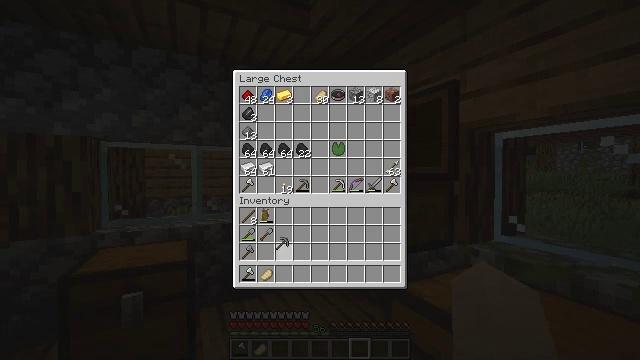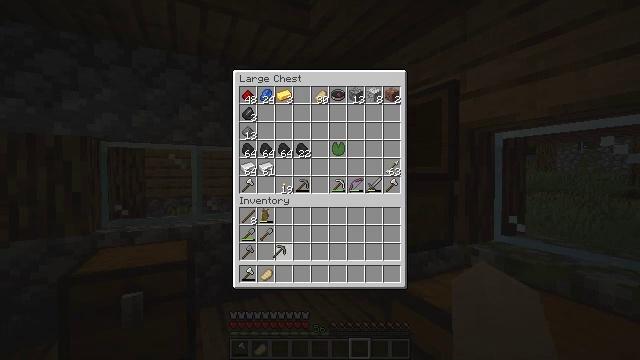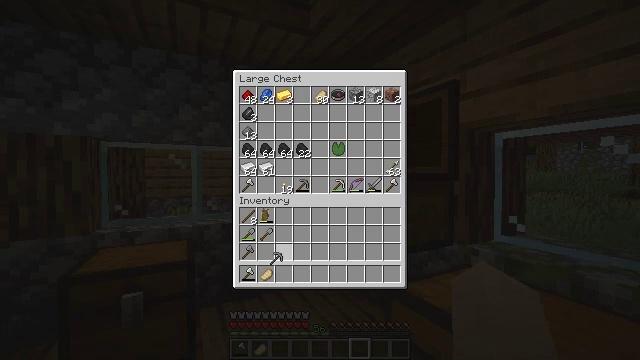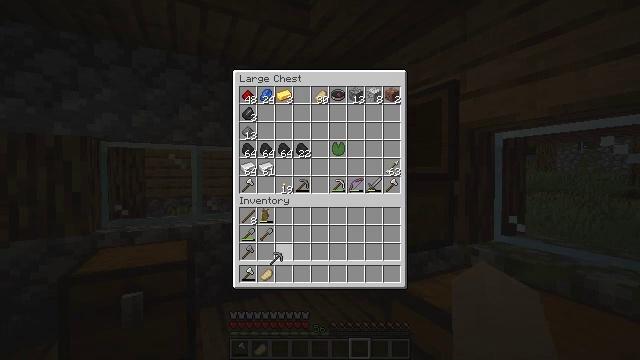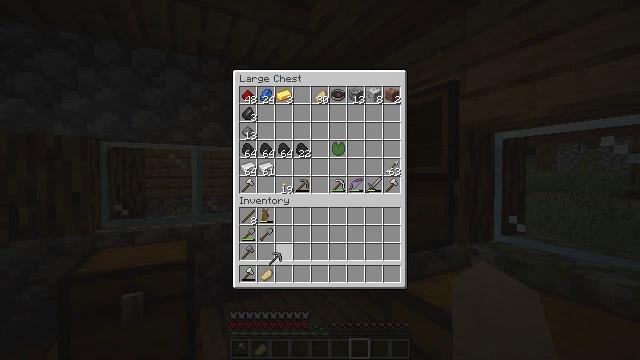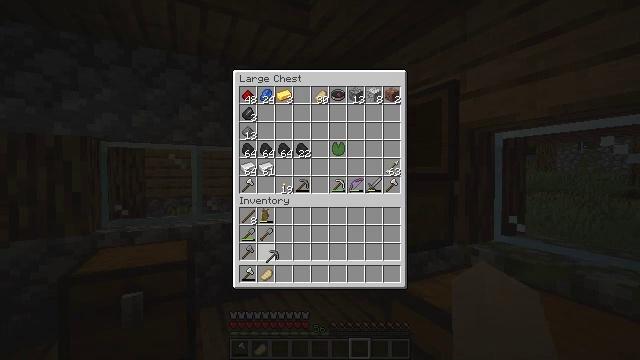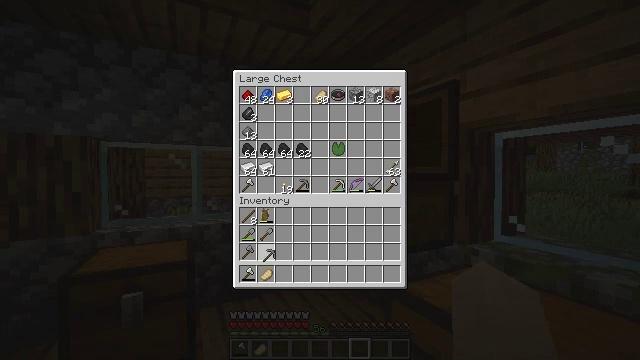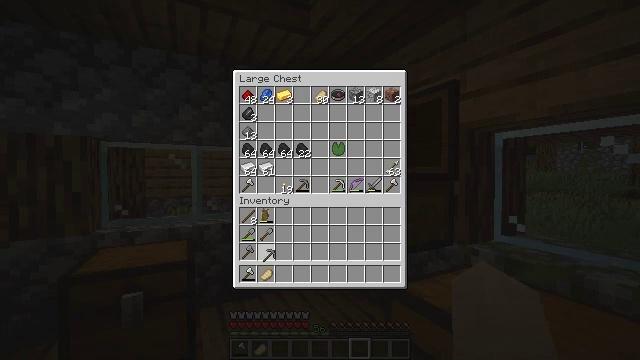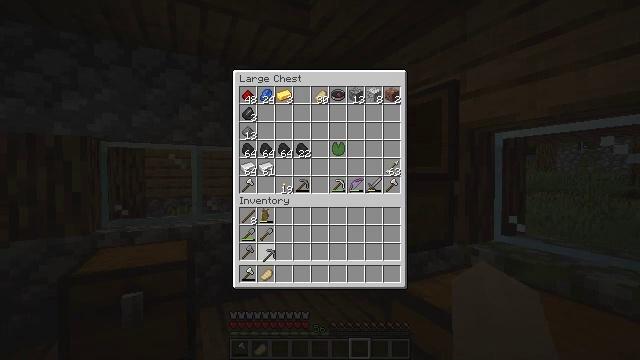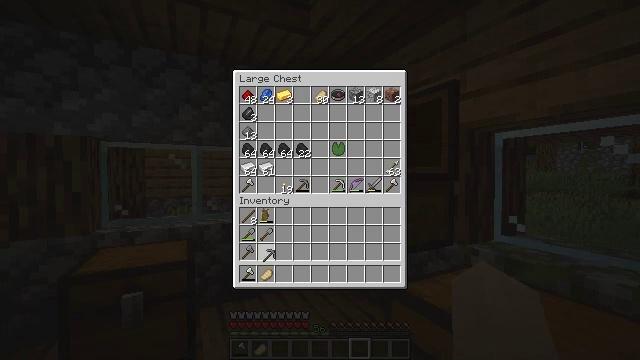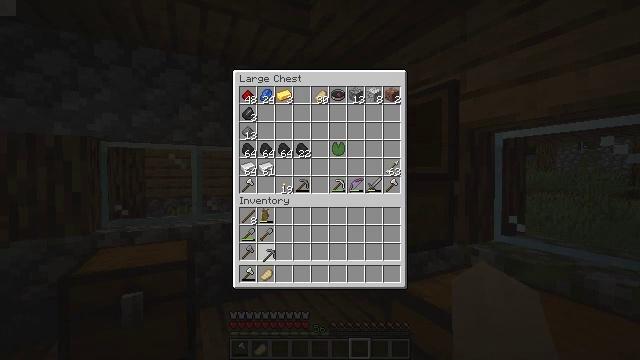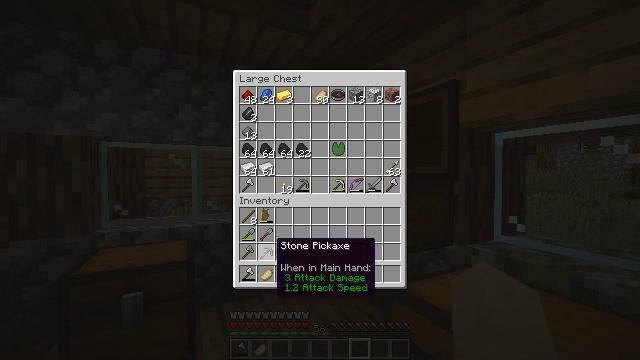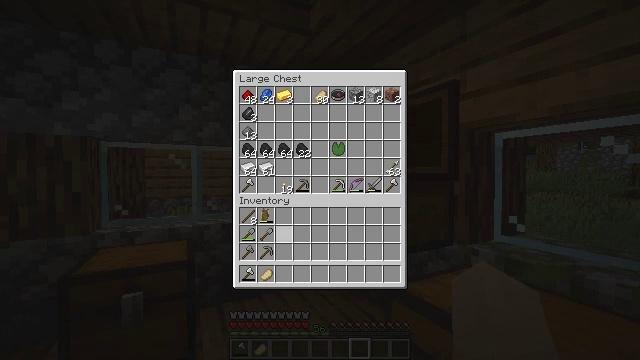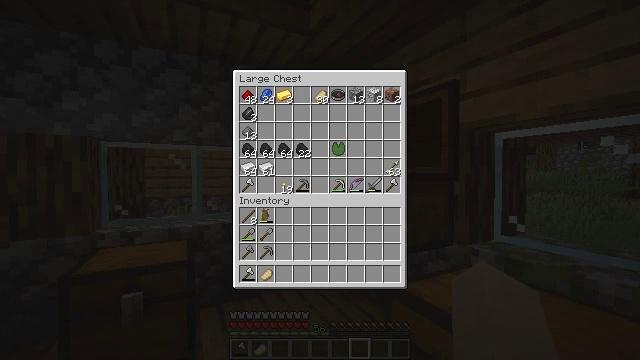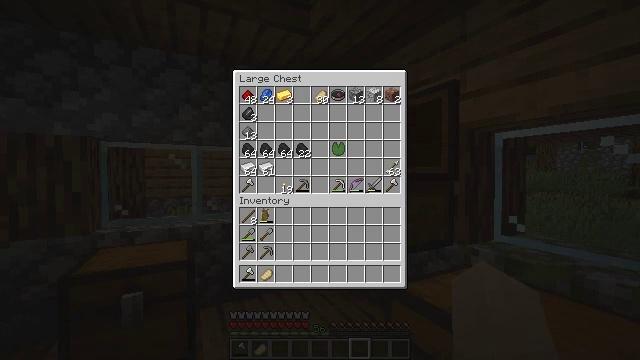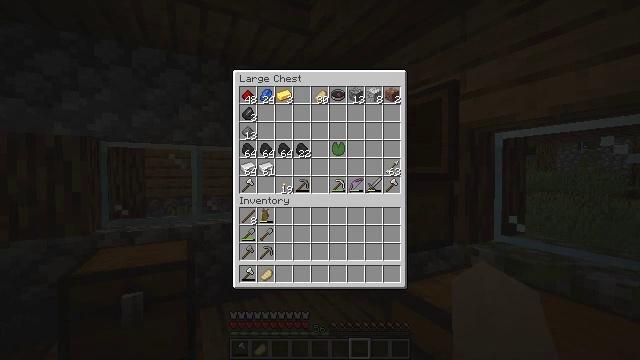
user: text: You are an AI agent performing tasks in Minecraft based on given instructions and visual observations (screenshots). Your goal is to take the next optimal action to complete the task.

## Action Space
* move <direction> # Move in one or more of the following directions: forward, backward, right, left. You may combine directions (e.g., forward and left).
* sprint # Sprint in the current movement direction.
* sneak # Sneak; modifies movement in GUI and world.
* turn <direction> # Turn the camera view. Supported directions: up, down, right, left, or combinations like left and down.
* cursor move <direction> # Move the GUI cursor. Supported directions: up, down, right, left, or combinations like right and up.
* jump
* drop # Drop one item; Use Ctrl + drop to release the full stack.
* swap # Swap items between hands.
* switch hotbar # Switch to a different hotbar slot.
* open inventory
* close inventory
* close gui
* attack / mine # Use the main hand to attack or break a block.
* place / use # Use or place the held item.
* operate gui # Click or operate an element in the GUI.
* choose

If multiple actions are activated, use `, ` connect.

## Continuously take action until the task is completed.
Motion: motion action
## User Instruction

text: Attack the clay block to obtain it.
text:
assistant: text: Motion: cursor move down
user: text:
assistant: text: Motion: no_op
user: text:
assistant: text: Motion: no_op
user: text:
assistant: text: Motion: no_op
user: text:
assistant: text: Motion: no_op
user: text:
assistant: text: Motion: no_op
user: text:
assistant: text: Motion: operate gui
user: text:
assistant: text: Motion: operate gui
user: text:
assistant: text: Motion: operate gui
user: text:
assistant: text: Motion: operate gui
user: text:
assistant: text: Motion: no_op
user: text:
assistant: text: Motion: cursor move right and up
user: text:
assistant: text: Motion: cursor move right and up
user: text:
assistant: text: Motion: cursor move up
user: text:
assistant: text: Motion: no_op
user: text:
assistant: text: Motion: no_op
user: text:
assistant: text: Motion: no_op
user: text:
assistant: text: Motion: no_op
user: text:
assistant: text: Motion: no_op
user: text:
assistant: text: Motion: no_op
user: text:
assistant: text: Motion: no_op
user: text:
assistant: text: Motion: operate gui
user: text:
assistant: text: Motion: operate gui
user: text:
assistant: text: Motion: operate gui
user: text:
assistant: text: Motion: cursor move down
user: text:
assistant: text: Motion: cursor move down
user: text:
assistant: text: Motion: cursor move down
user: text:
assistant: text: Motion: cursor move down
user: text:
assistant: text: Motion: no_op
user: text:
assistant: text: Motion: no_op